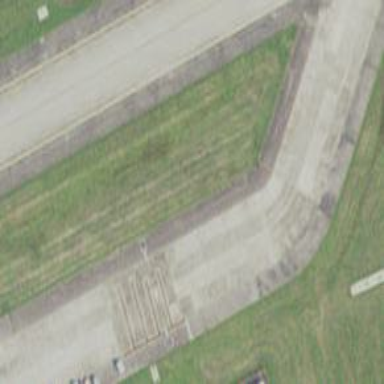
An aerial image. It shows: Apron at the airport.